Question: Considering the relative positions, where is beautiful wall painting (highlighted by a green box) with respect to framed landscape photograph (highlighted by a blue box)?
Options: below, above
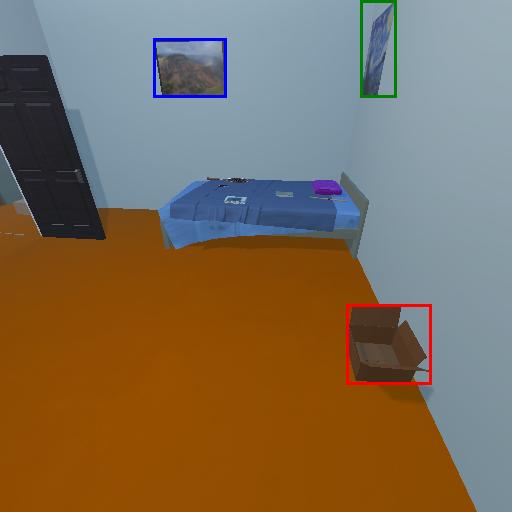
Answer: below